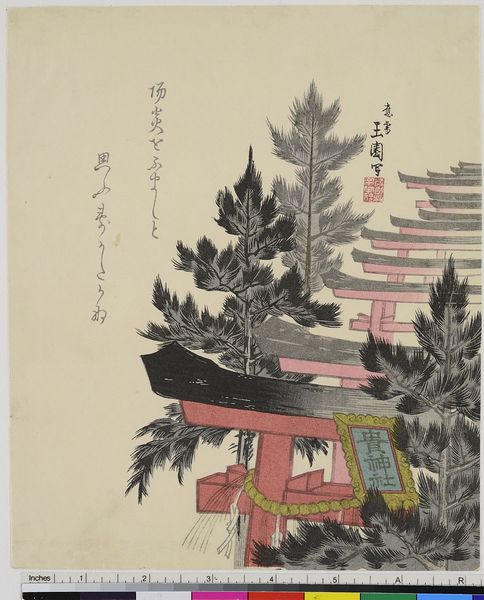
Künstler: Gyokuen
Standort: Hamburg
Institution: Museum für Kunst und Gewerbe Hamburg
Schlagwörter: baum, bäume, zeichnung, haus, rot, architektur, häuser, strauch, holzschnitt, japan, schrift, kordel, japanisch, schriftzeichen, tor, schild, tusche, druckgraphik, druckgrafik, asiatisch, nadelbaum, chinesisch, tempel, zeit, farbholzschnitt, polychrom, reproduktionen, druckerzeugnisse, sträucher, kultplätze, kultgegenstände, torii, meiji, blindprägedruck, blinddruck, shint